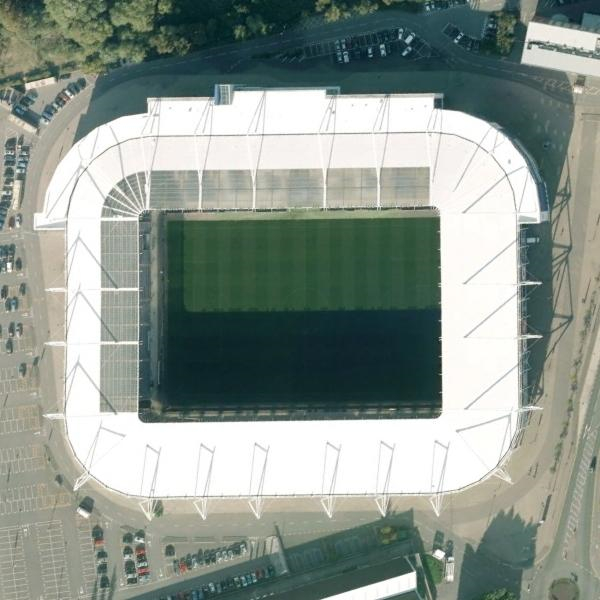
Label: Stadium